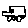
Label: car